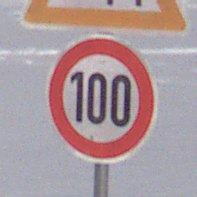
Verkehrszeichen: Geschwindigkeit100
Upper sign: Stau
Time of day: MorningAfternoon
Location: Outdoor (Nature)
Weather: PartlyCloudy
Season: Winter
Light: Natural